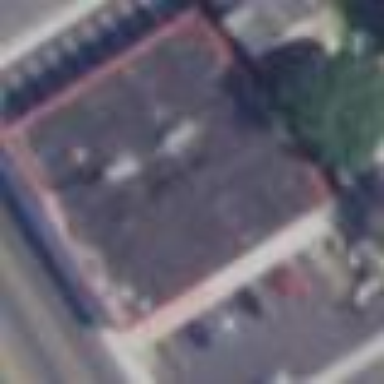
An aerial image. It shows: Wholesale shop building.